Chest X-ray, AP view. Patient: 59 years old, sex M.
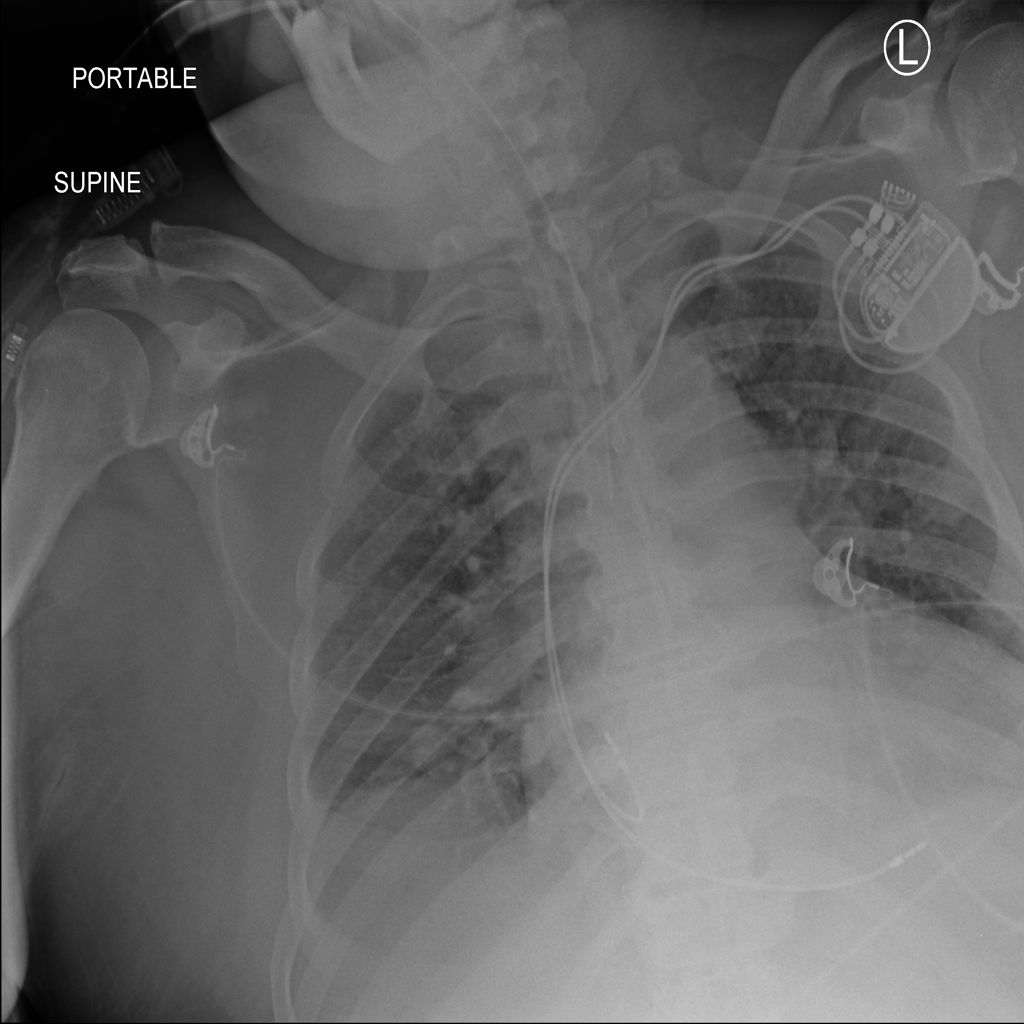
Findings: No Finding